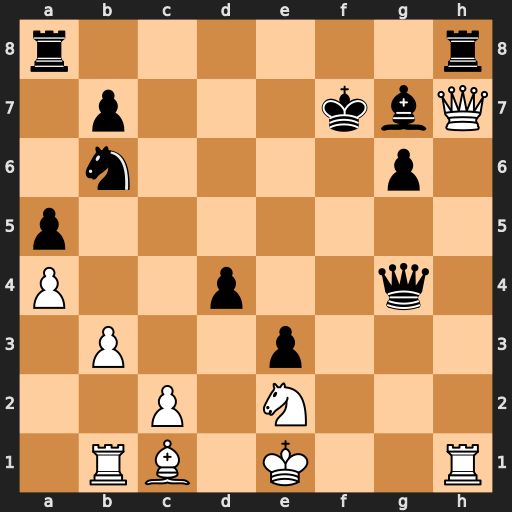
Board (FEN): r6r/1p3kbQ/1n4p1/p7/P2p2q1/1P2p3/2P1N3/1RB1K2R
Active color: w
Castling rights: K
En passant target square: -
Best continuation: Rf1+ Ke8 Qxg7 Qh4+ Kd1